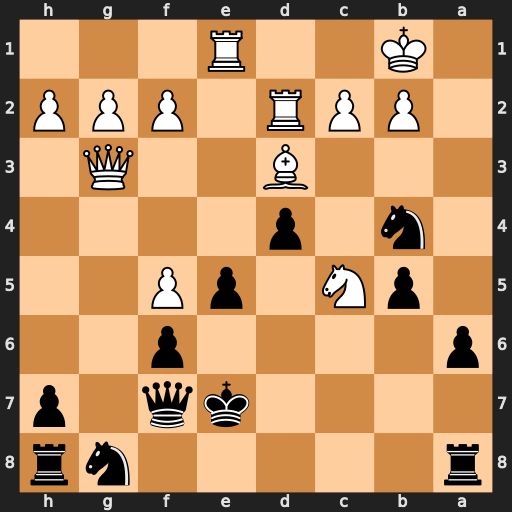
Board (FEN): r5nr/4kq1p/p4p2/1pN1pP2/1n1p4/3B2Q1/1PPR1PPP/1K2R3
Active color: b
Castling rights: -
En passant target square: -
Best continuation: Qa2+ Kc1 Qa1#